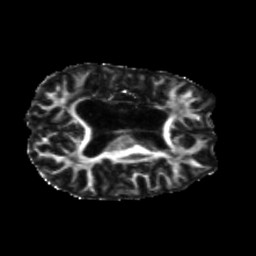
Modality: FA
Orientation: axial
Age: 31
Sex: female
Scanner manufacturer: siemens
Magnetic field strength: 3 T
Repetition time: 5.25 s
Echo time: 0.08 s